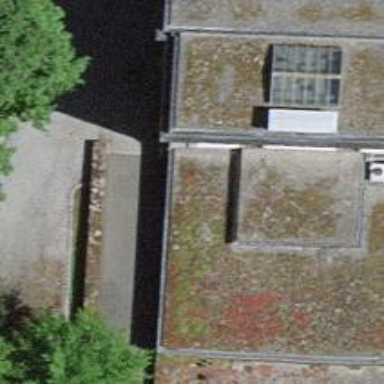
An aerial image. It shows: Museum.